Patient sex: F
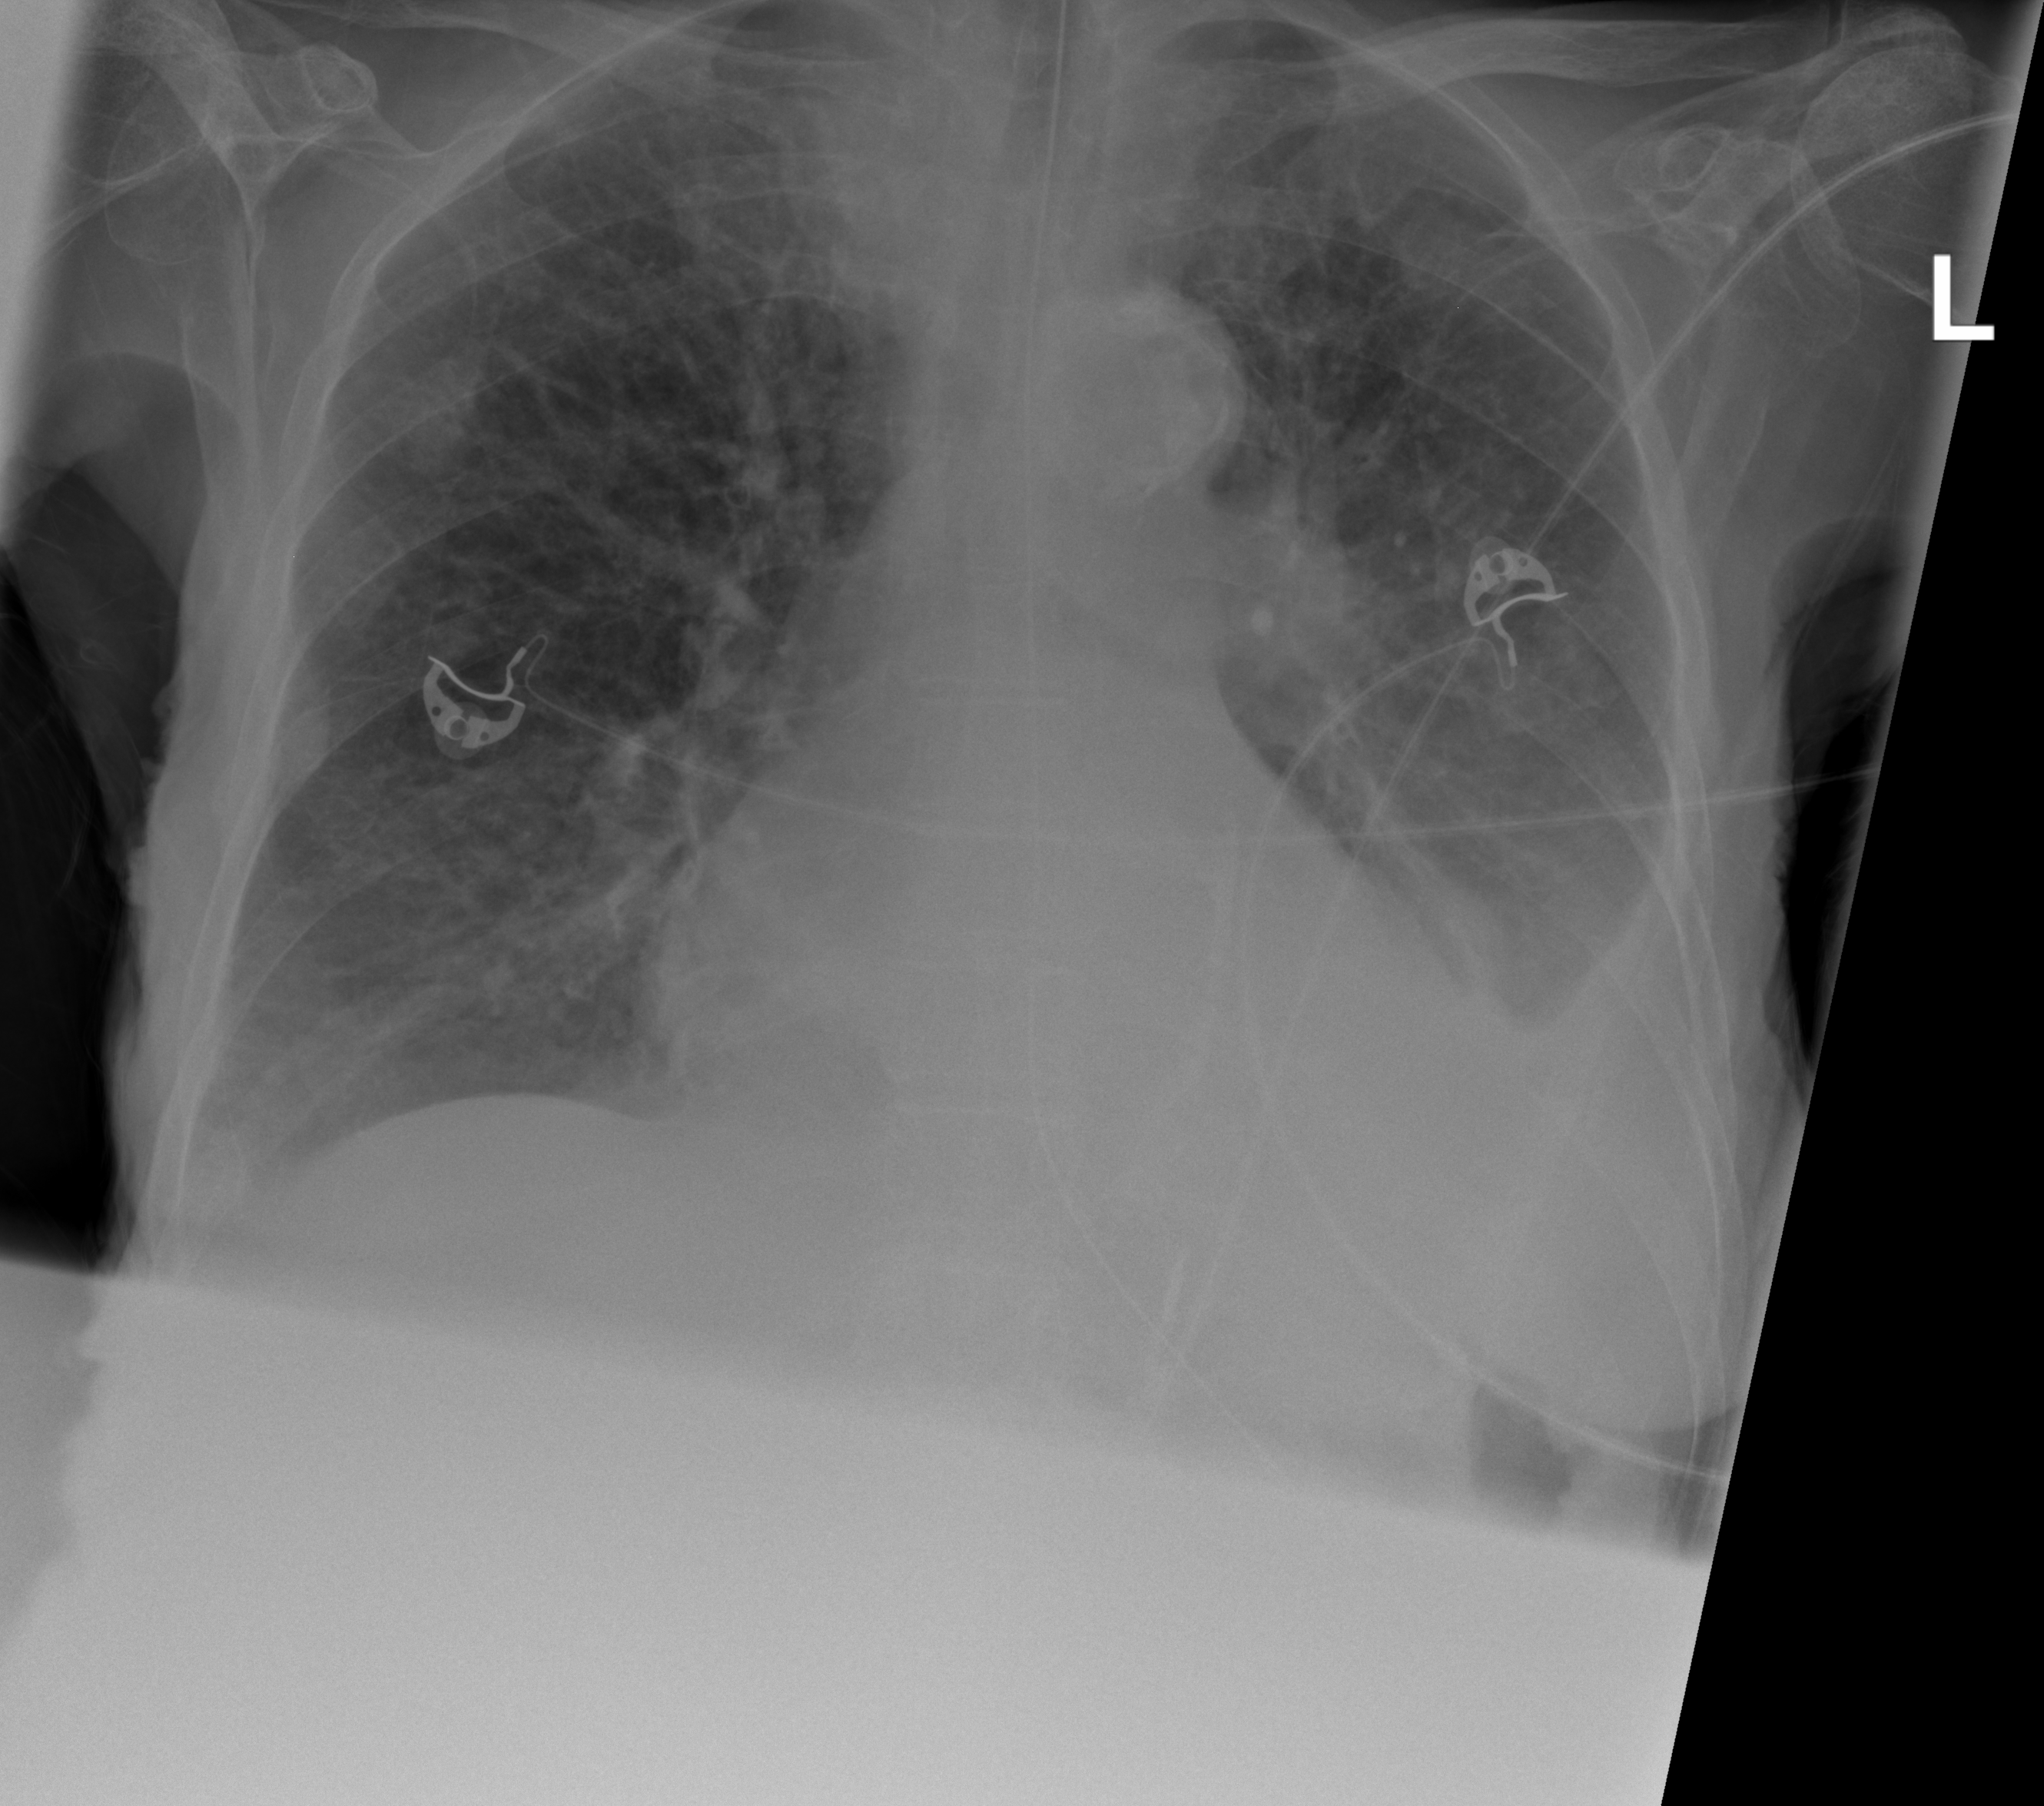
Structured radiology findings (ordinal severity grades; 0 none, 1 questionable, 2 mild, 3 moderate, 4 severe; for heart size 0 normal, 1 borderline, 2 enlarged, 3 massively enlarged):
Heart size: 2
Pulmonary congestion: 2
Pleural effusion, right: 0
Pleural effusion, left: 3
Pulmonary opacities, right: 2
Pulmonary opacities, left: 1
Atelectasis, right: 2
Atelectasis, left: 2